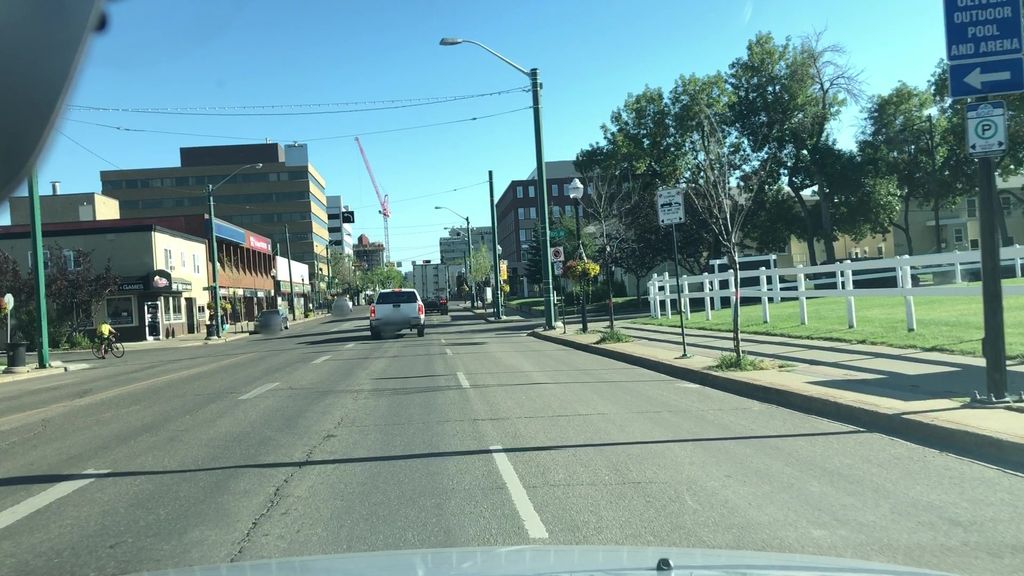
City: edmonton